Current action and preconditions to check: trajectory_clear

Your task: For each precondition in the list above, predict whether it will hold at this action.

Consider the current scene as observed from the mobile robot's camera, and analyze the predicted future states of all dynamic agents (e.g., people, animals, vehicles, or any moving entities) within the NEXT SECOND.

IMPORTANT: Only answer "very likely" if you are absolutely certain—based on strong, clear evidence—that a dynamic agent will violate the precondition in the predicted future state. Do NOT answer "very likely" for unlikely, ambiguous, or low-probability risks.

Ask yourself for each precondition: Is there a high probability, with clear and convincing evidence, that the predicted future states of any dynamic agent will interfere with the predicted future state of the currently executing action within the NEXT SECOND, causing that precondition to fail?

Assess the risk level based on these predictions. Use "likely" or "very likely" if motions create a clear risk of interference.

Use "neutral" or "improbable" if agents are nearby but their predicted paths are clearly diverging or non-conflicting.

Failure Risk Categories: "very improbable", "improbable", "neutral", "likely", "very likely"

Answer Format: Output ONLY the probability_of_failure value from these categories: "very improbable", "improbable", "neutral", "likely", "very likely"

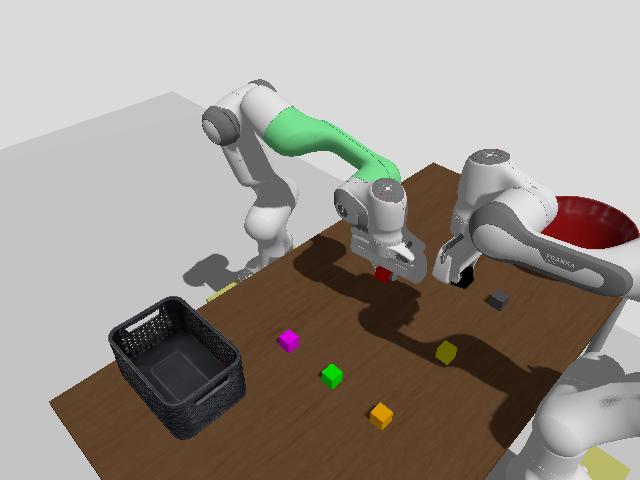

Answer: neutral